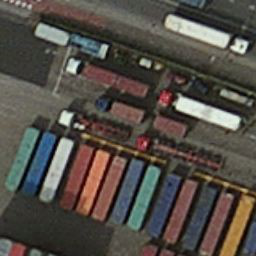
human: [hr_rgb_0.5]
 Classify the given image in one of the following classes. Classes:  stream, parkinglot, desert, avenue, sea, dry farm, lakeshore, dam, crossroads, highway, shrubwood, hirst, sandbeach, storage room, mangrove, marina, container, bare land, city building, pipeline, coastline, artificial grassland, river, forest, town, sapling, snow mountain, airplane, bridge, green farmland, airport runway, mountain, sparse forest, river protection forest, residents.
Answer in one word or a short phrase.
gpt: container